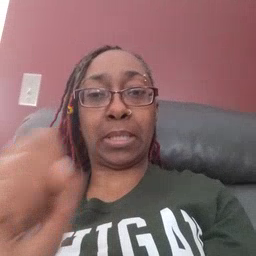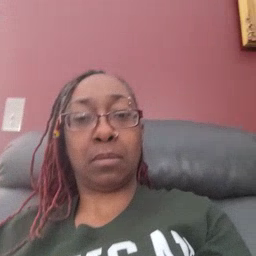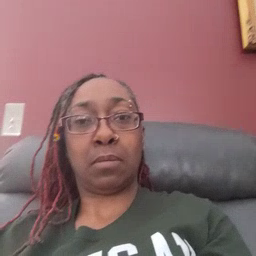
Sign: make